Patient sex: M
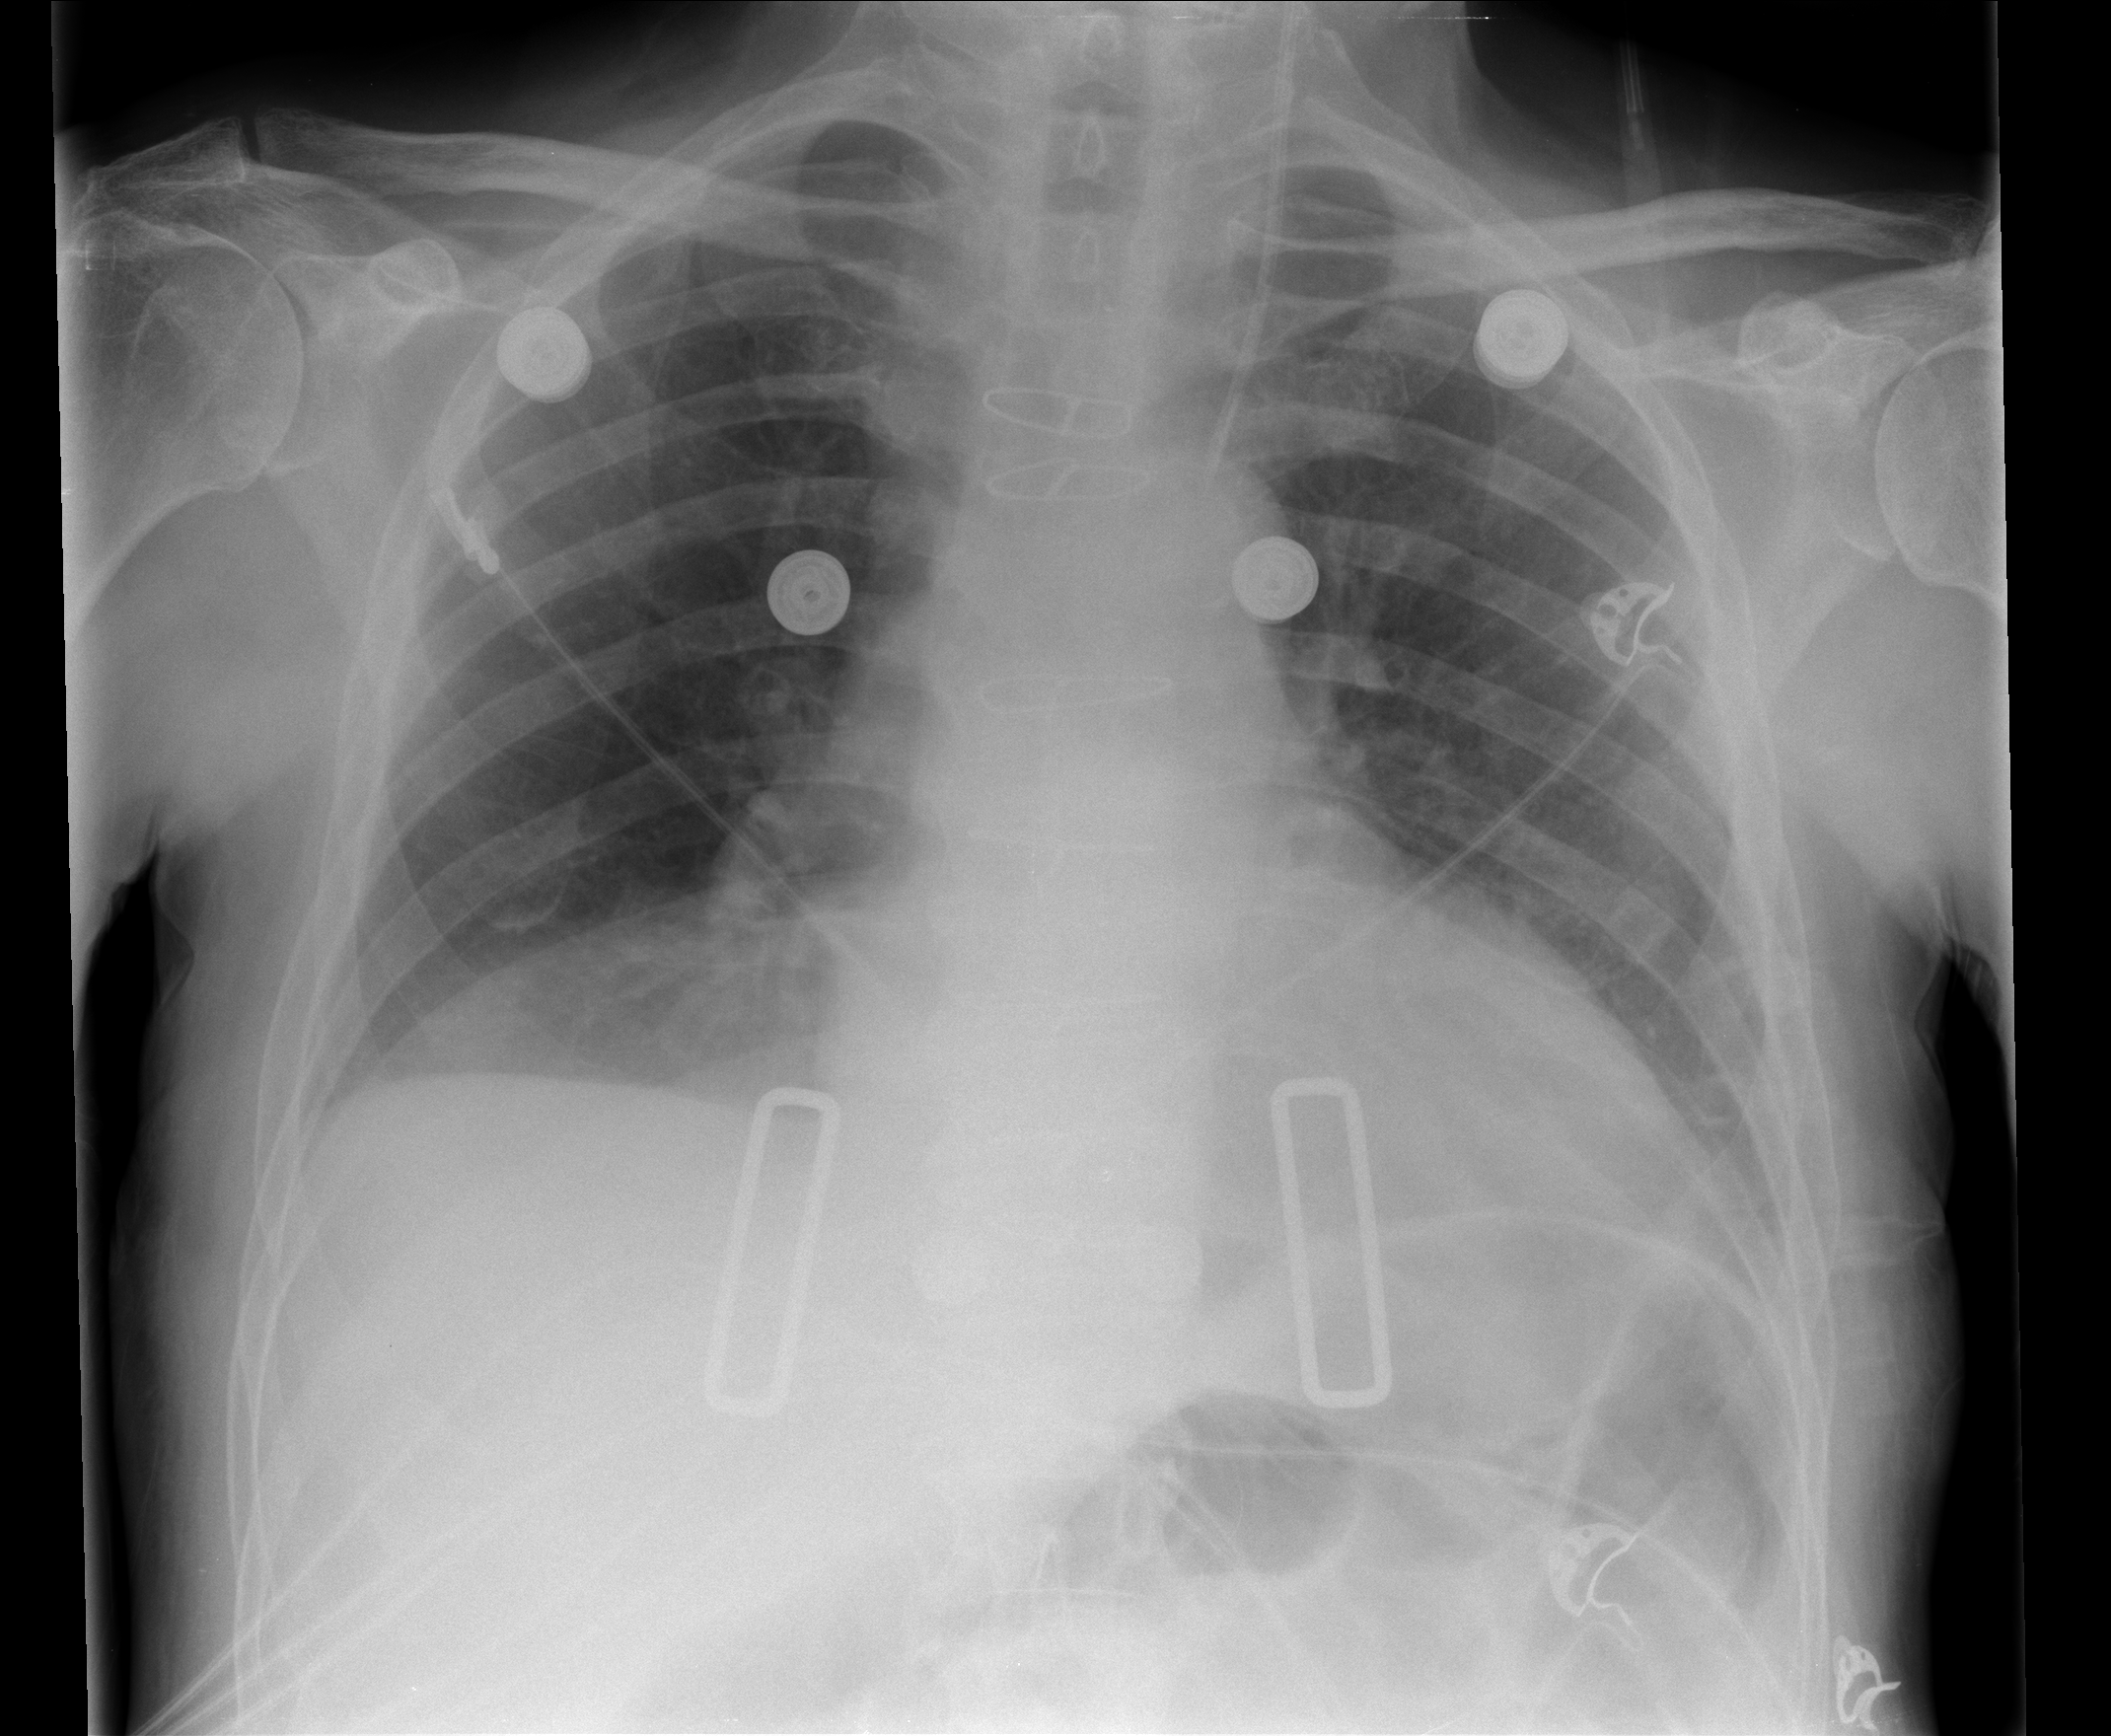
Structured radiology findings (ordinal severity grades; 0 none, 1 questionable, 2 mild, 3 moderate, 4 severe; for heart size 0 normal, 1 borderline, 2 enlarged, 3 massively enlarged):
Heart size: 0
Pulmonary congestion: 0
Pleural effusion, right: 0
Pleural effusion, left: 0
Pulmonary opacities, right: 0
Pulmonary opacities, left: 0
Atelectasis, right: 2
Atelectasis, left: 2